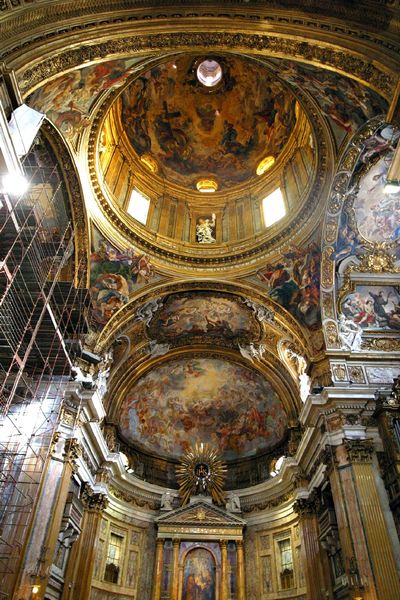
Titel: Vierungskuppel von Il Gesù in Rom
Künstler: Giovanni Battista Gaulli
Standort: Rom, Il Gesù (EU - I - Latium)
Schlagwörter: fenster, licht, säulen, kirche, gold, decke, rund, kuppel, gerüst, dom, altar, fresken, fresko, madonna, altarbild, restauration, strahlenkranz, deckenbemalung, dome